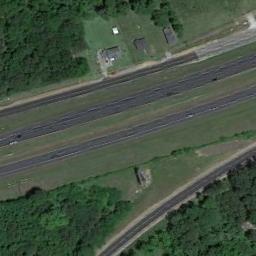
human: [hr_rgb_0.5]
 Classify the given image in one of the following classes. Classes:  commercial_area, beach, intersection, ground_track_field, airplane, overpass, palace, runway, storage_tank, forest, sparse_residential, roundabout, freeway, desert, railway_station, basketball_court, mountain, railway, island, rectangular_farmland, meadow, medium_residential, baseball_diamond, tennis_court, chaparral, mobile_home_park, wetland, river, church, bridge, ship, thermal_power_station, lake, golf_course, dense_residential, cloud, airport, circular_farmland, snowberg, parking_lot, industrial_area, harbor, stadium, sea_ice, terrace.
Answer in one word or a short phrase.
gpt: freeway